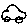
Label: car